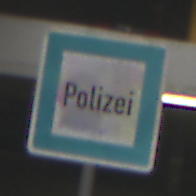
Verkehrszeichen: Polizei
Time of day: Midday
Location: Roofed (Urban)
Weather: Overcast
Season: NotSpecified
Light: Artificial